Question: I saw this clock example on objc.io and I wanted to add the numbers to the clock face.
'''
http://www.objc.io/issue-12/animating-custom-layer-properties.html
'''
So, in the -(id)init{} method I added this code using a formula that I found on the Internet:
'''
float Cx = self.bounds.size.width / 2;
float Cy = self.bounds.size.height / 2;
float Rx = 100;
float Ry = 100;
for (int i=1; i<=12; i++) {
float theta = i / 12.0 * 2.0 * M_PI;
float X = Cx + Rx * cos(theta);
float Y = Cy + Ry * sin(theta);
CATextLayer *aTextLayer = [[CATextLayer alloc] init];
[aTextLayer setFont:@"Helvetica-Bold"];
[aTextLayer setFontSize:20];
[aTextLayer setFrame:CGRectMake(X, Y, 50, 20)];
[aTextLayer setString:[NSString stringWithFormat:@"%d", i]];
[aTextLayer setAlignmentMode:kCAAlignmentCenter];
[aTextLayer setForegroundColor:[[UIColor greenColor] CGColor]];
[self addSublayer:aTextLayer];
}
'''
For some reason, my 12 o'clock has shifted to 3 o'clock.

Can anyone spot what I'm doing wrong?
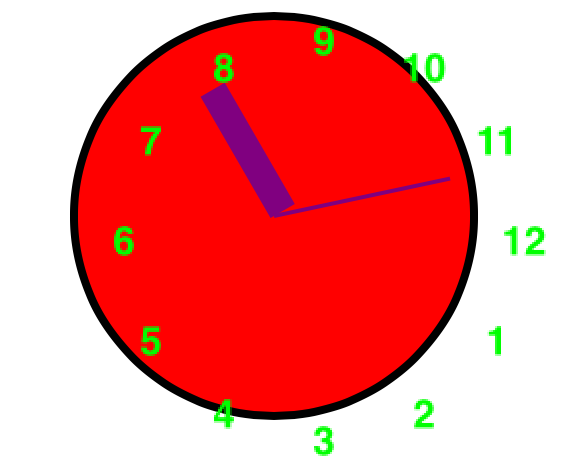
Answer: The trig functions wind from the positive x-axis toward the positive y-axis. In a CALayer, positive y is down, so the start of your loop is 3 o'clock, and the angle proceeds clockwise, which is how you want it for a clock, and the opposite of how things work on the standard (+y==UP) cartesian plane.
The next thing to notice is that it's simpler to loop twelve positions 0..11 and compute the hours and angles from the position.
Finally, the frames of your labels are set to an arbitrary size @{50,20} and the text is centered, this is probably the cause of the x offset. You want the computed x,y to be the labels' centers, so you'll need to fudge the origins a little...
'''
for (int position=0; position <12; position ++) {
int hour = (position+3) % 12;
float theta = position / 6.0 * M_PI;
float X = Cx + Rx * cos(theta);
float Y = Cy + Ry * sin(theta);
// X,Y calculated as you have done here should be the center of the layer
// the quick fix is to subtract half the width and height to get the origin
CGRect frame = CGRectIntegral(CGRectMake(X-25, Y-10, 50, 20));
CATextLayer *aTextLayer = [[CATextLayer alloc] init];
[aTextLayer setFont:@"Helvetica-Bold"];
[aTextLayer setFontSize:20];
[aTextLayer setFrame:frame];
// note that we use "hour" here...
[aTextLayer setString:[NSString stringWithFormat:@"%d", hour]];
[aTextLayer setAlignmentMode:kCAAlignmentCenter];
[aTextLayer setForegroundColor:[[UIColor greenColor] CGColor]];
[self addSublayer:aTextLayer];
}
'''
You might find it helpful to use a radius for the positioning of these labels that's distinct from the radius used to draw the circle. To position the numbers inside, use a smaller radius, or use a larger one to draw them outside the filled dial.